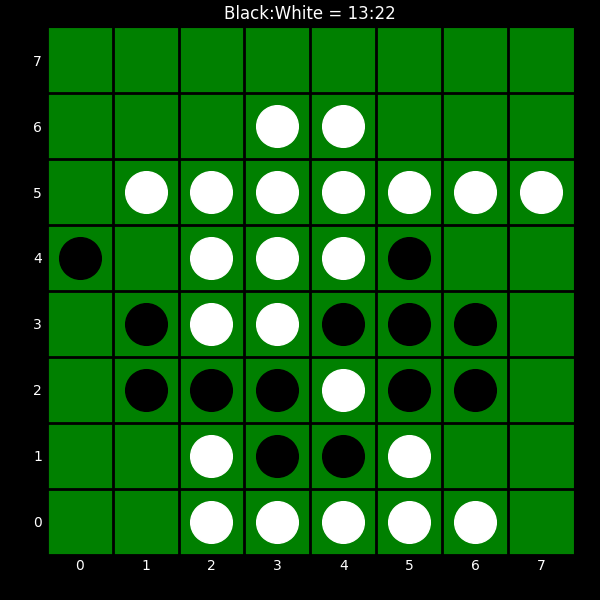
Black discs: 13
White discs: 22